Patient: sex F, age 44
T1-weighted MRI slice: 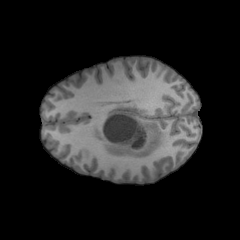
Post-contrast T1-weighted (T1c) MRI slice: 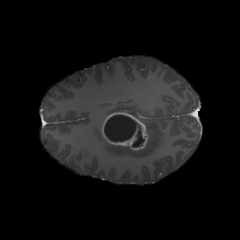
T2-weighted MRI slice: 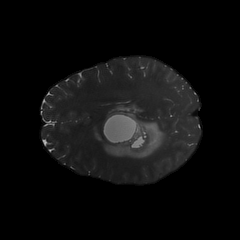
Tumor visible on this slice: yes
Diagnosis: Glioblastoma, IDH-wildtype
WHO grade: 4